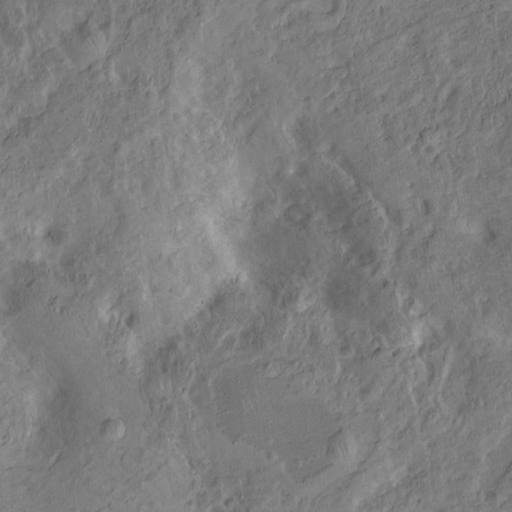
Objects detected: cone